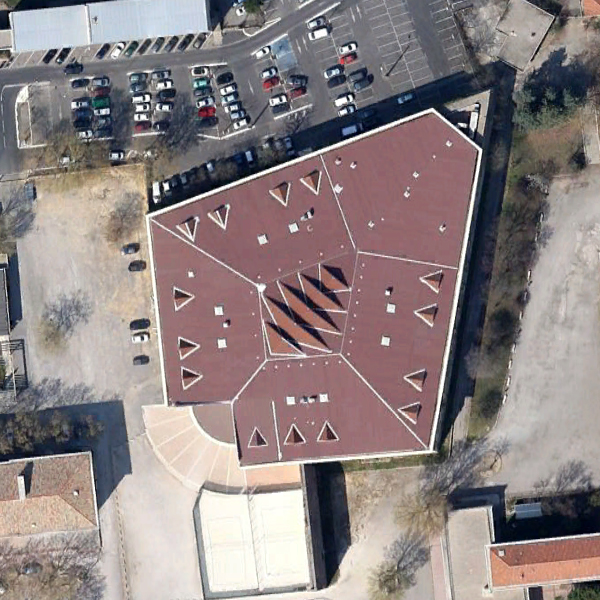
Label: Center